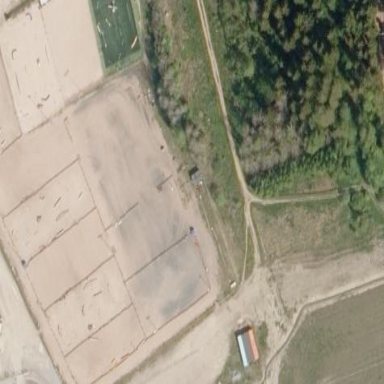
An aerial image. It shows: Dog agility pitch for leisure activities.